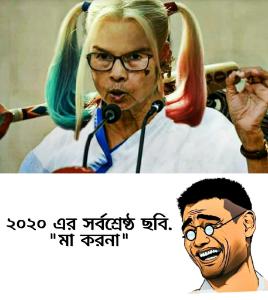
Text: ২০২০ এর সর্বোত্তম ছবি মা করোনা
Label: Hate
Hate category: Political
Targeted group: Organization